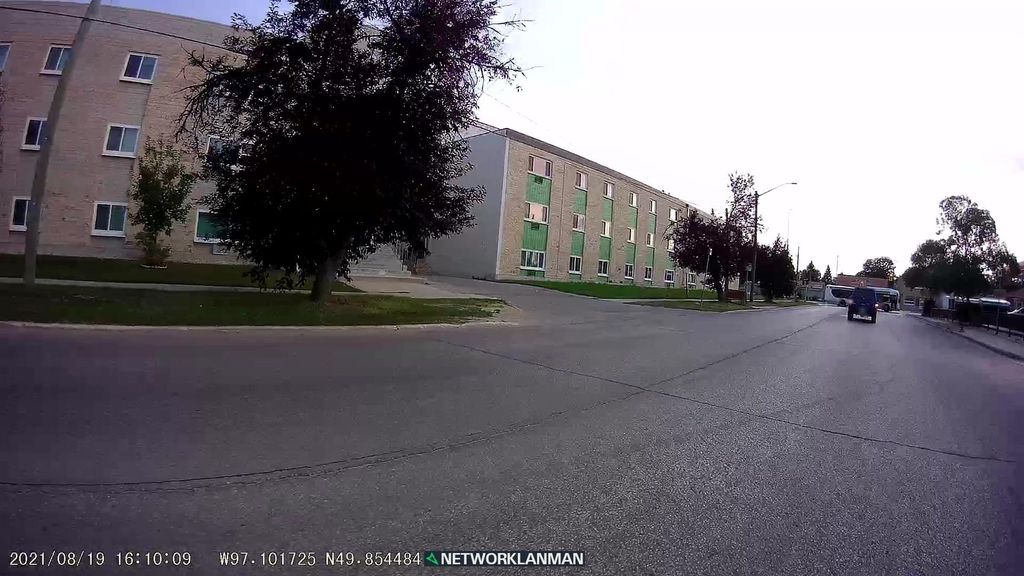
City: winnipeg